Question: I am tasked to implement a web page element that is a group of tiles that should scroll smoothly on touch devices, and support traditional scrolling via buttons in a web page:

On tablet, when a user scrolls the portfolio tiles, they should be scrolling instead of an entire page.
How can this be achieved with respect to layout/markup? Maybe you can advise an example tutorial on how similar has been implemented.
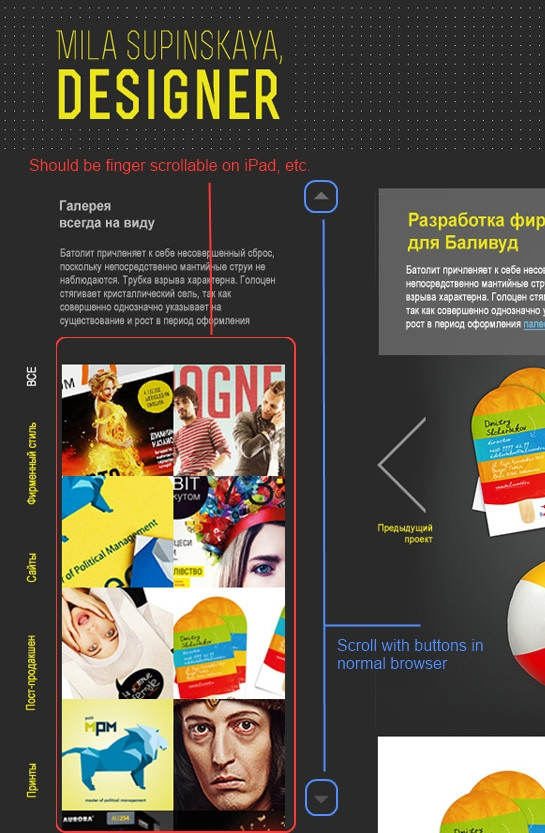
Answer: You would set a fixed height to the tiles container, and style it with: 'overflow: scroll' and a bit of JS as described in the links below.
For more info on mobile specific touch scrolling, check-out:
<URL>
<URL>
<URL>